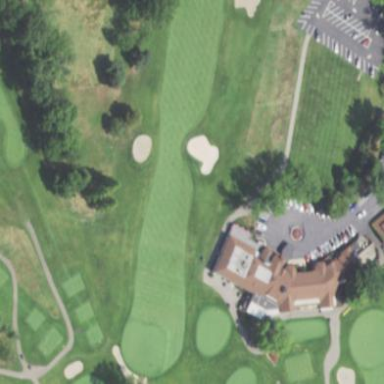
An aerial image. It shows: Golf fairway surrounded by grass.